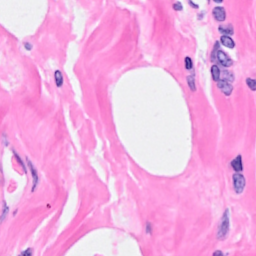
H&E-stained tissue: Breast